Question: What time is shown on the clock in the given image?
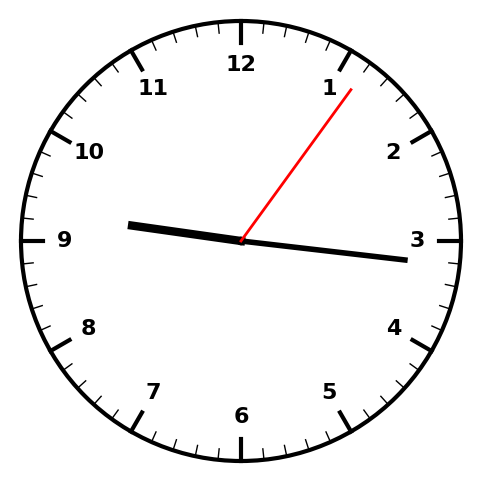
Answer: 09:16:06